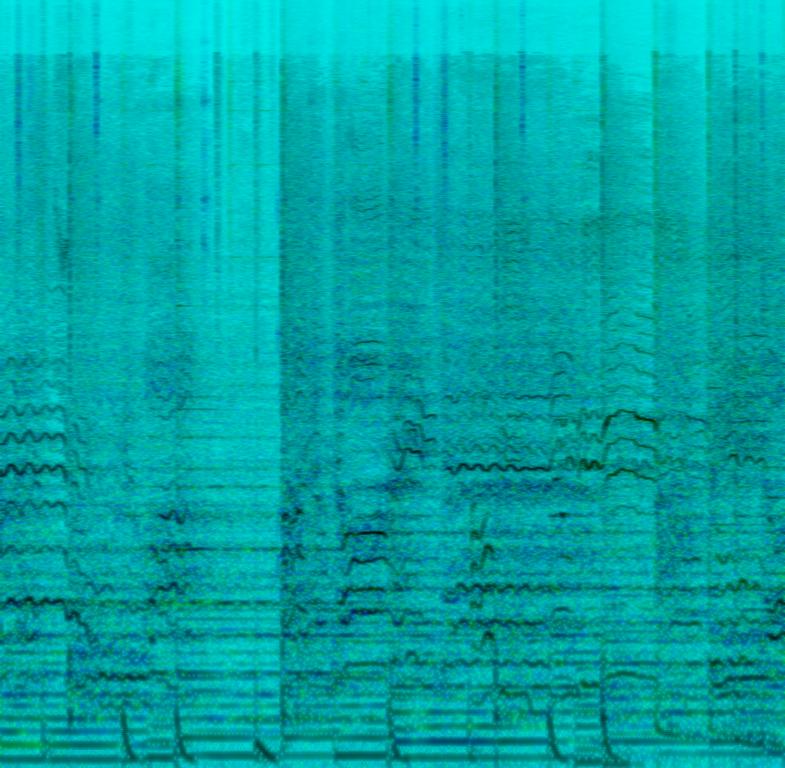
This is an R&B/soul music piece. There is a whole mix of male and female vocals singing melodically. The tune is being performed by the keyboard while the electric guitar and the bass guitar are playing in the background. There is a slow tempo electronic drum beat in the rhythmic background. The atmosphere is emotional. This piece could be used in the soundtrack of a romance movie, especially during the scenes of resolution.